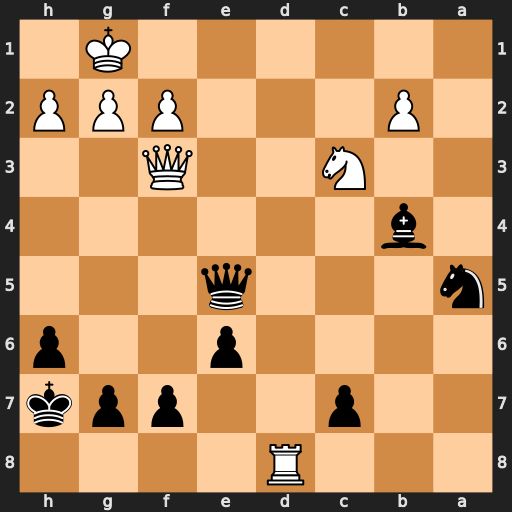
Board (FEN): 3R4/2p2ppk/4p2p/n3q3/1b6/2N2Q2/1P3PPP/6K1
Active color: b
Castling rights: -
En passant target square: -
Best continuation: Qe1#